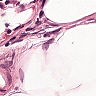
Metastatic tissue present: no